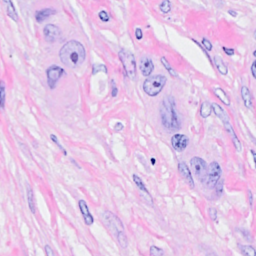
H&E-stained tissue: Breast